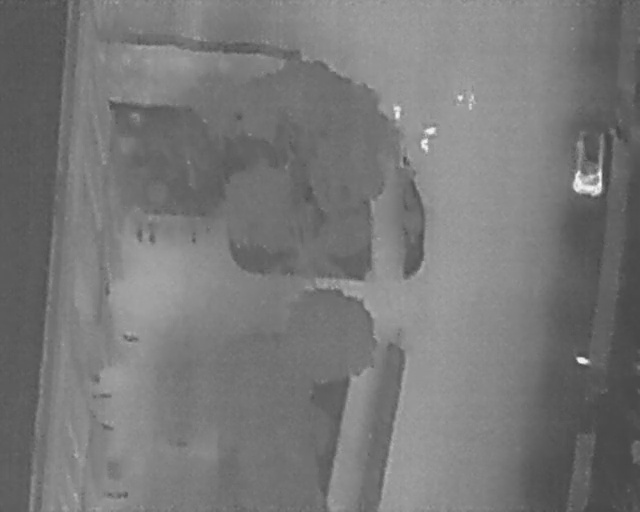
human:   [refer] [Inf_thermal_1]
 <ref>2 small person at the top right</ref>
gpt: <box>[[70, 18, 72, 20, 2], [72, 19, 74, 20, 2]]</box>

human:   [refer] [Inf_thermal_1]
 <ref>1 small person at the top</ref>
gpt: <box>[[60, 21, 63, 22, 2]]</box>